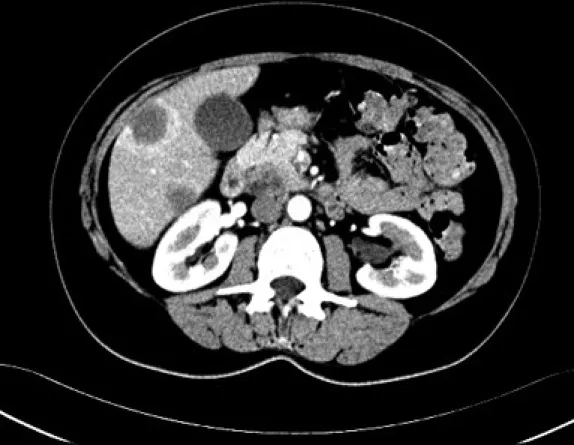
Abdominal computed tomography scan with contrast during the arterial phase. Multiple low-
density masses in the liver;ill defined,. low-density mass, in the pancreas.
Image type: radiology (ct)